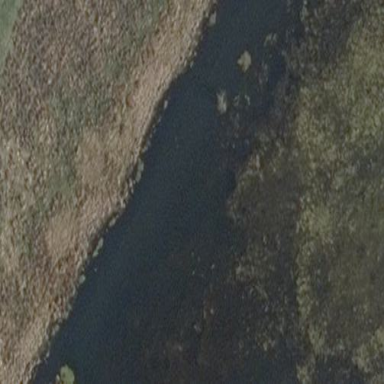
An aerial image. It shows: Pond surrounded by natural water.